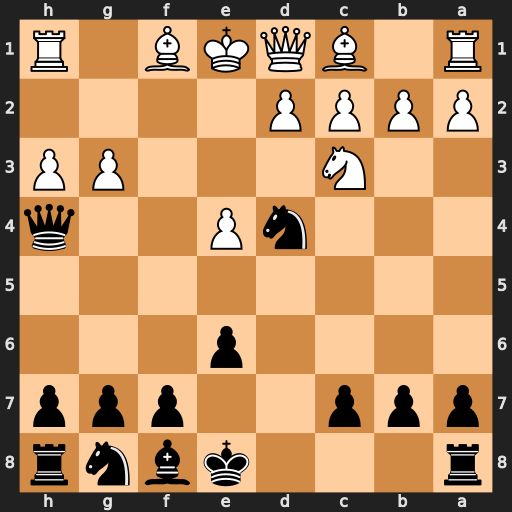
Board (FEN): r3kbnr/ppp2ppp/4p3/8/3nP2q/2N3PP/PPPP4/R1BQKB1R
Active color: b
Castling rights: KQkq
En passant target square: -
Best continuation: Qxg3#